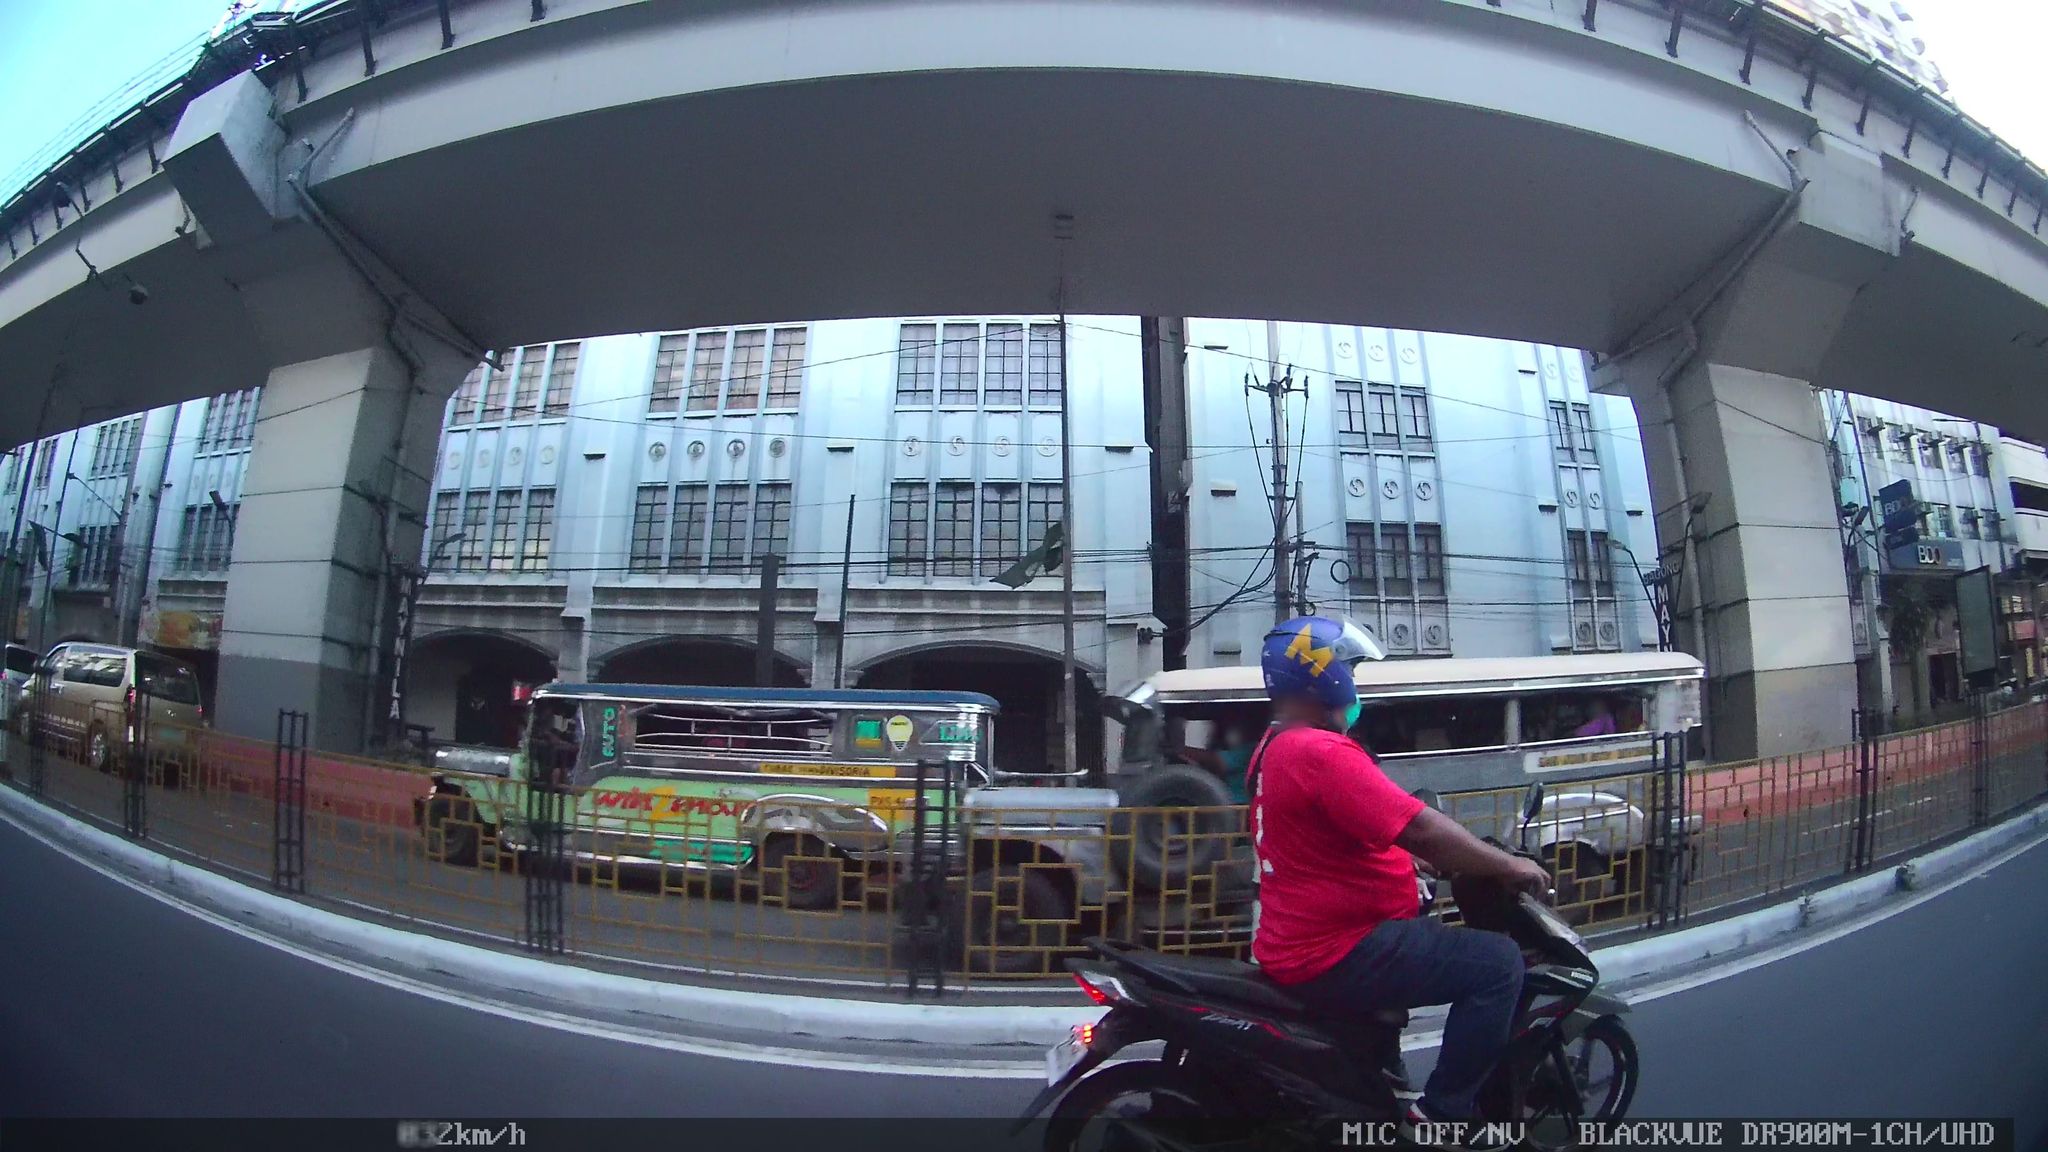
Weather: clear
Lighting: day
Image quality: good
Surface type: driving surface
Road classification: primary
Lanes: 3
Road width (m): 6.6
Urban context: urban centre
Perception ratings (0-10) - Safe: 1.24, Lively: 5.6, Beautiful: 2.15, Boring: 5.88, Depressing: 8.89, Wealthy: 0.96